Interaction volume radius: 5 \u00c5
Interaction volume height: 25 \u00c5
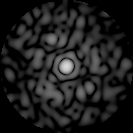
Disorder parameter: 0.8559